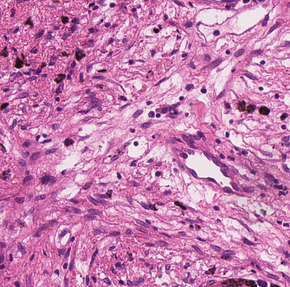
Tumor epithelial tissue: no
Tumor-associated stroma tissue: yes
Normal tissue: no